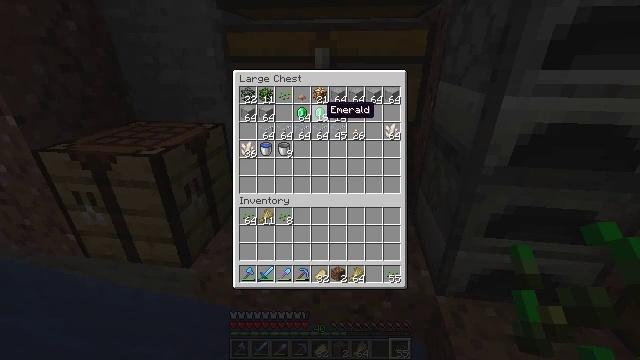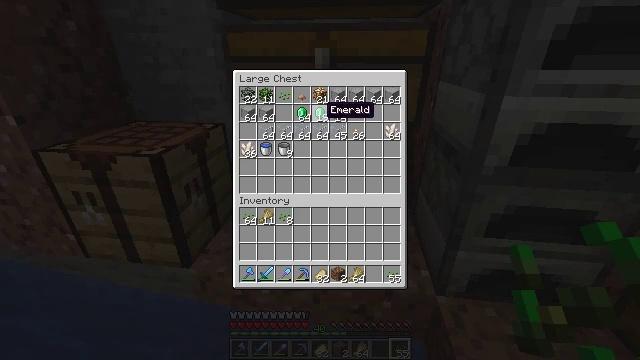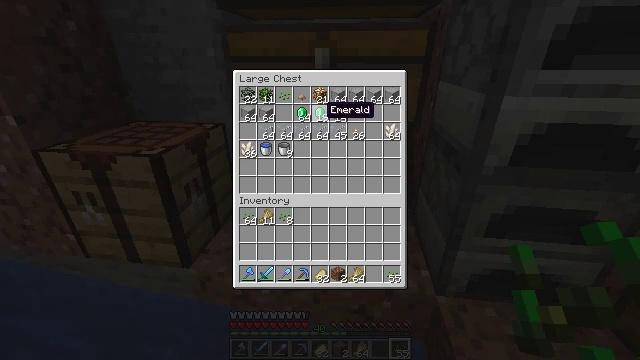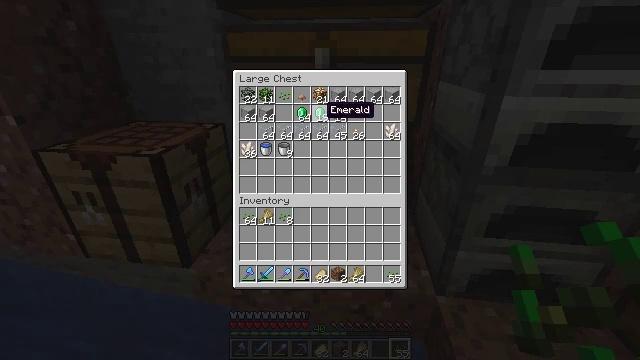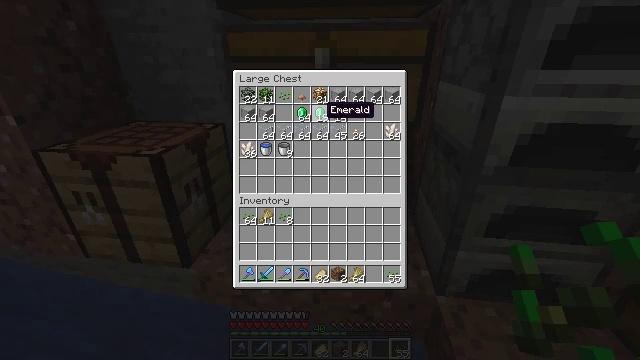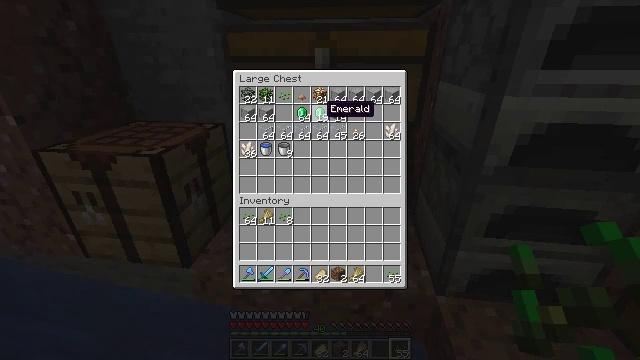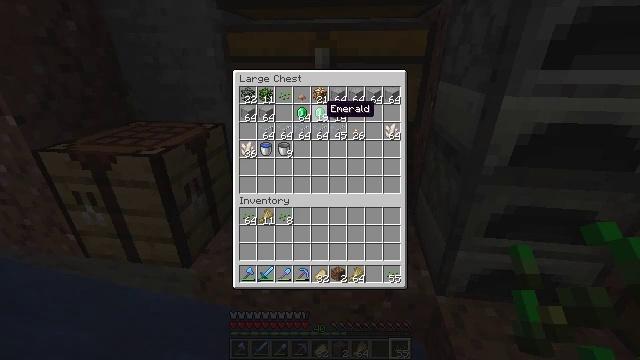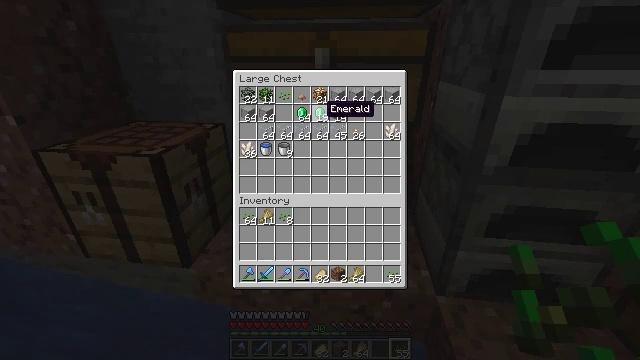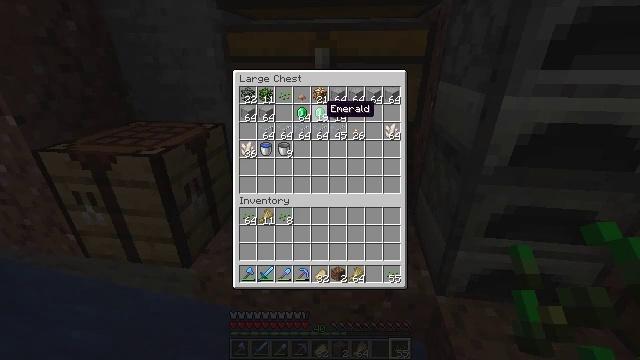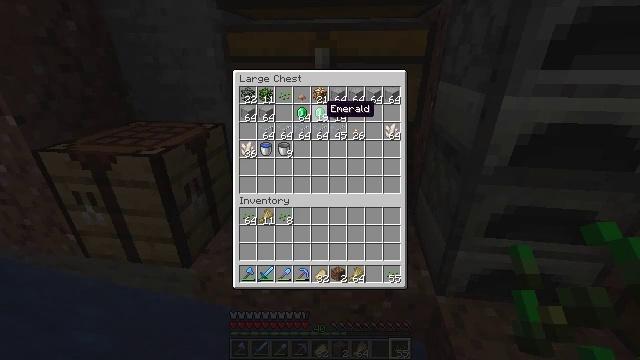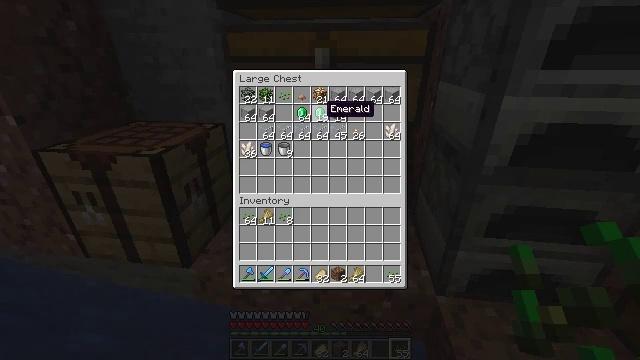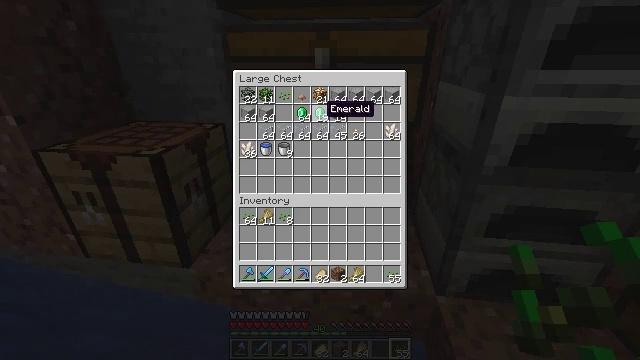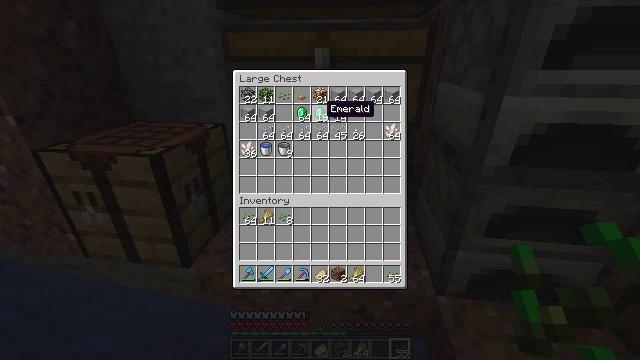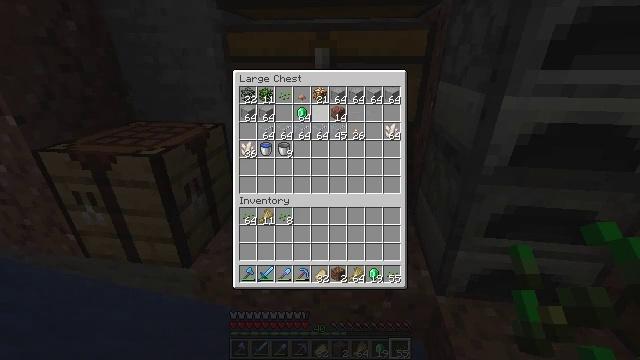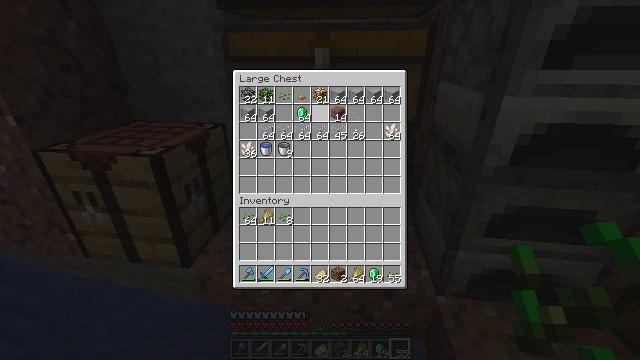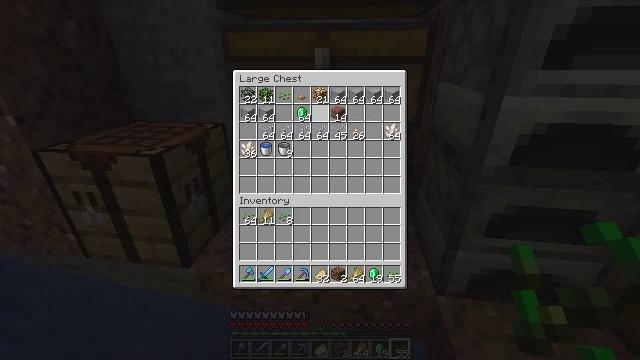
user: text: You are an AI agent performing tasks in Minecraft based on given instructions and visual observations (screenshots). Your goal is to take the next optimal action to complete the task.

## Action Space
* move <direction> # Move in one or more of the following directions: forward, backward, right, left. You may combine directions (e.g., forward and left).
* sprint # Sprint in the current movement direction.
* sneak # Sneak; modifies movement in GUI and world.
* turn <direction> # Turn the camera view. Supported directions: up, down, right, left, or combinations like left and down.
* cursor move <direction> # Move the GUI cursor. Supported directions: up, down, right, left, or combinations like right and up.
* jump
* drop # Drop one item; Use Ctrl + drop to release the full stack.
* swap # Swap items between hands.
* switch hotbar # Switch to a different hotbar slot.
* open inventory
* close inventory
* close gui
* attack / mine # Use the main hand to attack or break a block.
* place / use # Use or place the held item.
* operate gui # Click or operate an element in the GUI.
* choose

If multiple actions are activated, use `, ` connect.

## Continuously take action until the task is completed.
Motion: motion action
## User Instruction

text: Craft a diamond hoe by combining materials in the crafting table.
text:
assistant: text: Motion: sneak
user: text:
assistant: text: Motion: sneak
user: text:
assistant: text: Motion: sneak
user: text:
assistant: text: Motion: sneak
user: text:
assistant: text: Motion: sneak
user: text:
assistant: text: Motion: sneak
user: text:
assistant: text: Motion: sneak
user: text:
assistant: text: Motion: sneak
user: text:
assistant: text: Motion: sneak
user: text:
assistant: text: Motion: sneak
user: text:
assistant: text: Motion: sneak
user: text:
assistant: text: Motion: sneak
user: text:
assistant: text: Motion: sneak, operate gui
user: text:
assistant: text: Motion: sneak, operate gui
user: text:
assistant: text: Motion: sneak
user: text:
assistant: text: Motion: sneak
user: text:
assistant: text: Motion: sneak
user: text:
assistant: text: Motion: sneak
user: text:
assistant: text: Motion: sneak
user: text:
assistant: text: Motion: sneak
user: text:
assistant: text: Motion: sneak
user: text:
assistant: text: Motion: sneak
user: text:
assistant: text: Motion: no_op
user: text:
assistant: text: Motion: no_op
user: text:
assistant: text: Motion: no_op
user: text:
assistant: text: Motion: no_op
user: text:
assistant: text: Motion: no_op
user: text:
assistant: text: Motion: no_op
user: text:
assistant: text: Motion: no_op
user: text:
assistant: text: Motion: no_op